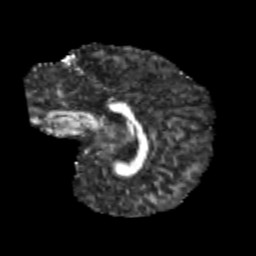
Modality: FA
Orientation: sagittal
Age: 9
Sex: male
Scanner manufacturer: siemens
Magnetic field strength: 3 T
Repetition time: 3.8 s
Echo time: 0.07 s